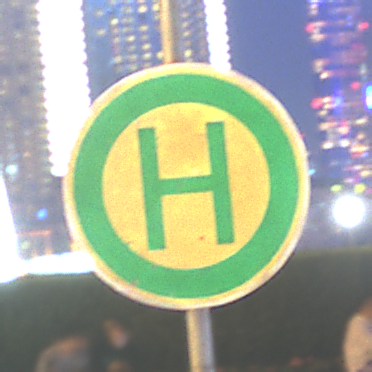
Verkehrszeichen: Haltestelle
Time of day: Night
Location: Outdoor (Urban)
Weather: PartlyCloudy
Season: NotSpecified
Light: Natural